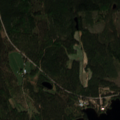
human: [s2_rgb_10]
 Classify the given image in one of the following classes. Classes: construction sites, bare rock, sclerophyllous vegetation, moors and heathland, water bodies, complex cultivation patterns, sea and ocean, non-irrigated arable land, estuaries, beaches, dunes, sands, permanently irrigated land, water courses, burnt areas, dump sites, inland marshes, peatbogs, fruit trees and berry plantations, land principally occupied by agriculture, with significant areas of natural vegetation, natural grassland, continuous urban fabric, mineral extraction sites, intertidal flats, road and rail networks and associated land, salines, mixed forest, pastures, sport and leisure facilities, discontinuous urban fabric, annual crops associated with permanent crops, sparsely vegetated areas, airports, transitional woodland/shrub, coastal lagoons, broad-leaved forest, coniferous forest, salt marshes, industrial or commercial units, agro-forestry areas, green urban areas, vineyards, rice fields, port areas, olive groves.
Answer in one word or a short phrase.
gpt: coniferous forest, mixed forest, transitional woodland/shrub, water bodies